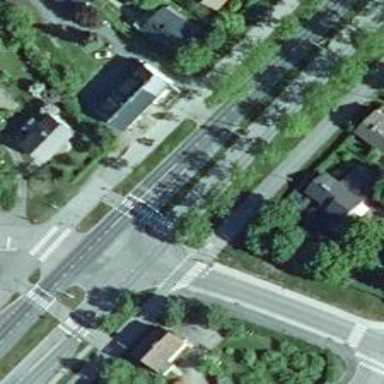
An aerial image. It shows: Marked footway crossing with asphalt surface and crossing island.